Brain MRI, t1w sequence, axial 2D slice.
Patient: age 30, sex M, weight 95 kg, height 1.95 m
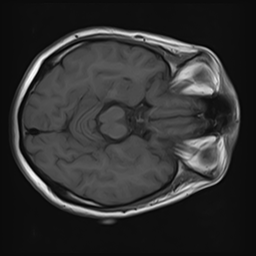